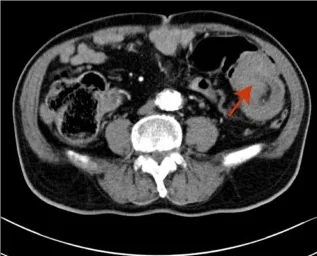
The contrast-enhanced abdominal computed tomography shows the colon wall thickening and the maximum cross-section of the mass is 4.4x7.0 mm (red arrow).
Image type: radiology (ct)